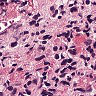
Metastatic tissue present: yes